Question: Count the number of objects in the diagram.
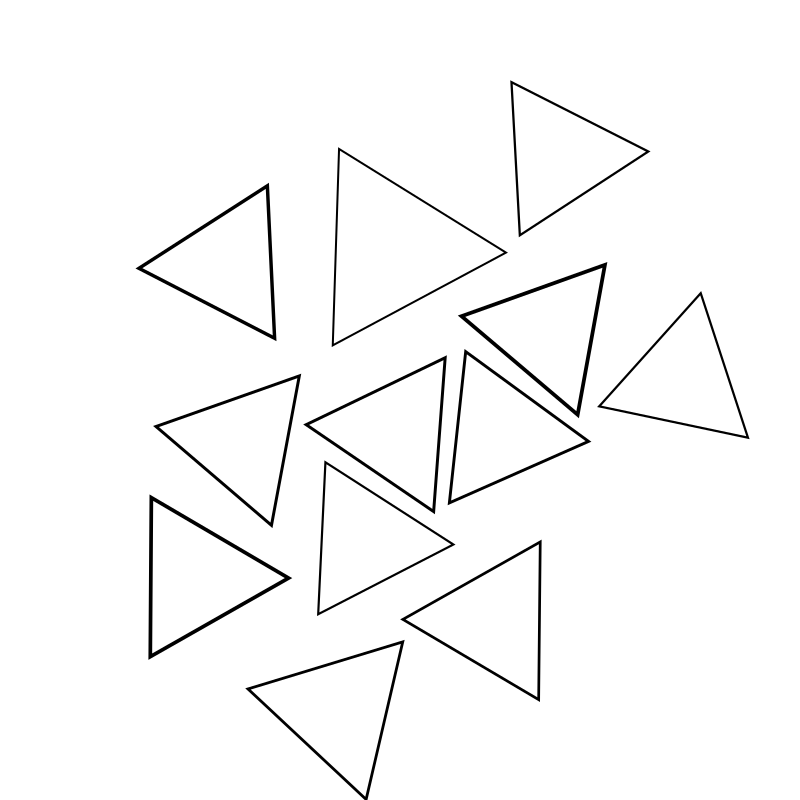
Answer: 12